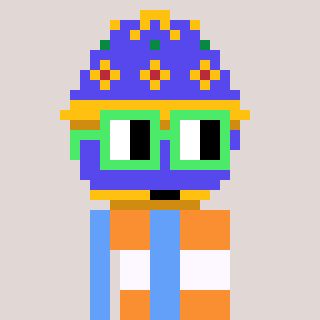
a pixel art character with square light green glasses, a faberge-shaped head and a blue-colored body on a warm background